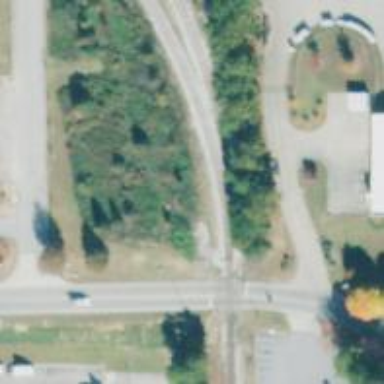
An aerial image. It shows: Railway spur junction.